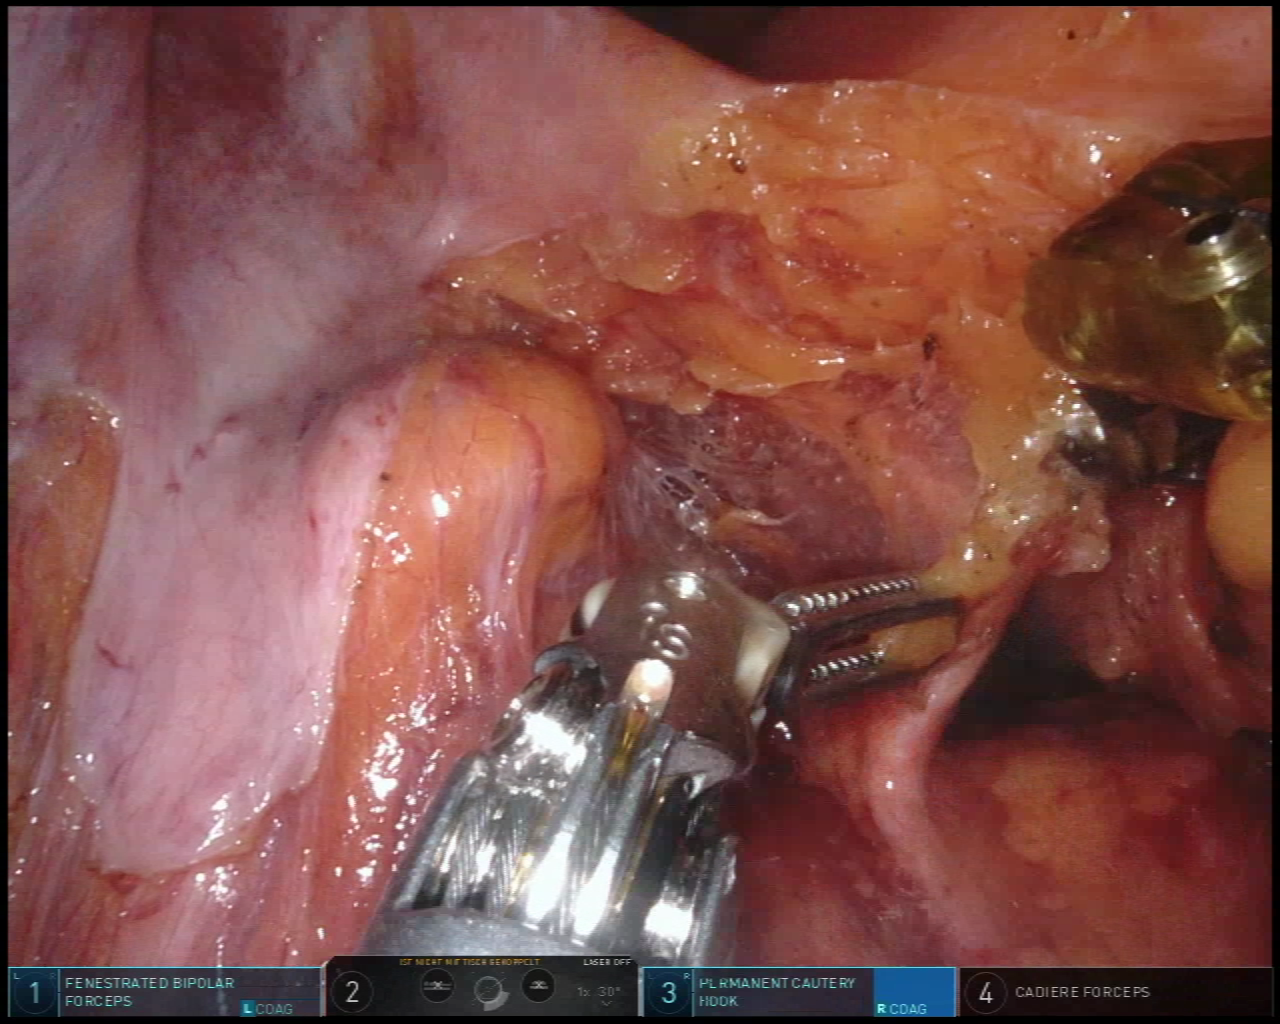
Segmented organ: ureter
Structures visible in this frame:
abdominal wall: yes
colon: no
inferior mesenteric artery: no
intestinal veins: no
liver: no
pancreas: no
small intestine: no
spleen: no
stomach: no
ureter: yes
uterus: no
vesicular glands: no